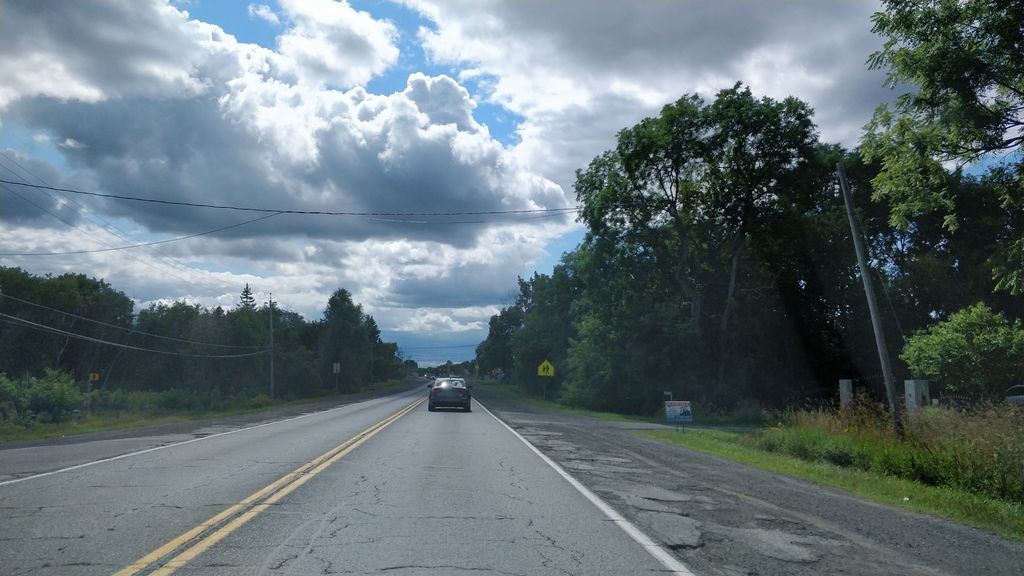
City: ottawa-gatineau